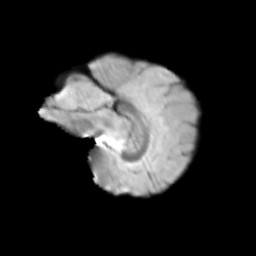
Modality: T2w
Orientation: sagittal
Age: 13
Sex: female
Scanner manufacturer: siemens
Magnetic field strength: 3 T
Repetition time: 3.8 s
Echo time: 0.07 s